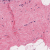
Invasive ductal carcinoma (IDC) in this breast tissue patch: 0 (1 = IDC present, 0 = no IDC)